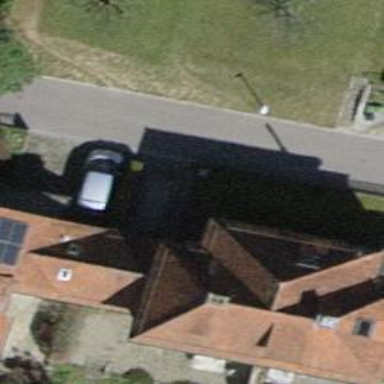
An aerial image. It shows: Building with tiled roof.